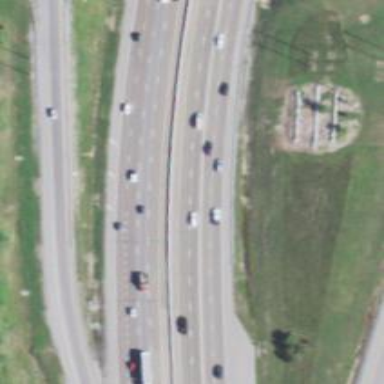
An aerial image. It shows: Asphalt motorway.